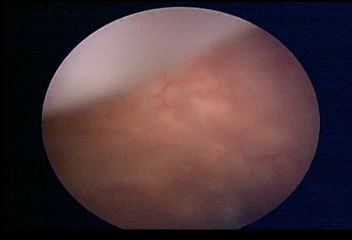
Modality: WLC
Class: Normal mucosa
Bladder cancer association: No